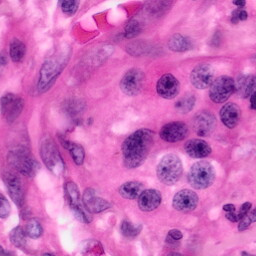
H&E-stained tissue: Pancreatic